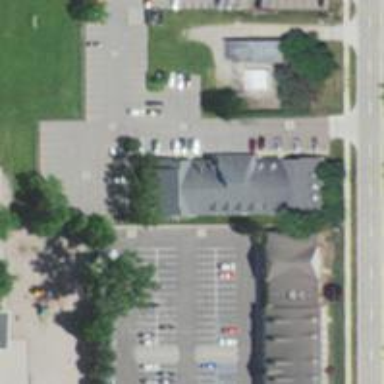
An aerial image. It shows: Healthcare clinic.